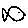
Label: fish